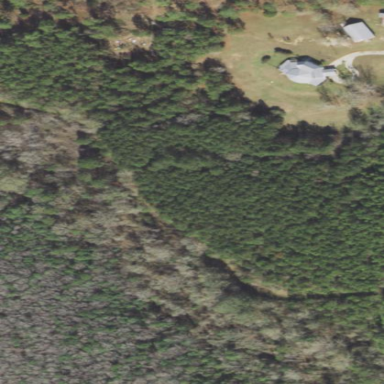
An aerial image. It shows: Forest with needle-leaved trees.